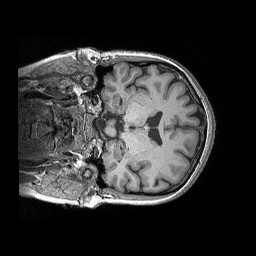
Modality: T1w
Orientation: coronal
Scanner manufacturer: siemens
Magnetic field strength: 3 T
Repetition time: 2.3 s
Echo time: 0.00298 s